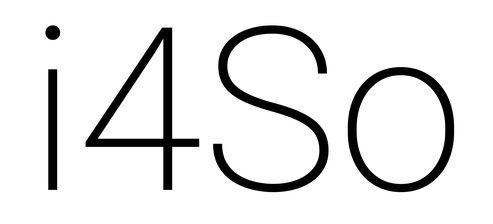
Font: Roboto_ExtraLight